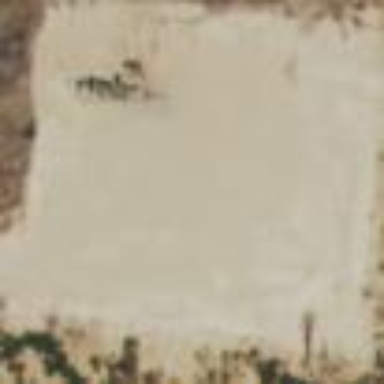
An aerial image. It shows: Wellsite with sandy terrain.